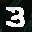
Label: 3